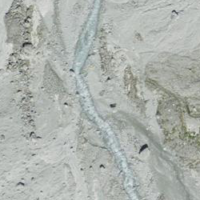
EUNIS habitat code: 49
Species observed at this site:
Chamaenerion dodonaei